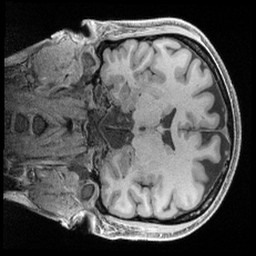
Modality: T1w
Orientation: coronal
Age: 34
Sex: female
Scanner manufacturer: siemens
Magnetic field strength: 3 T
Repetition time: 2.4 s
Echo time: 0.00241 s